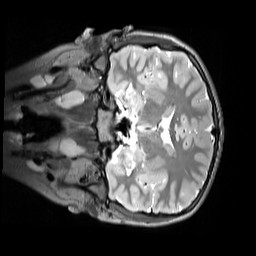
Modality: T2w
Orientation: coronal
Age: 12
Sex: female
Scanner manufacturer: siemens
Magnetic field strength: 3 T
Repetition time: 3.2 s
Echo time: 0.408 s